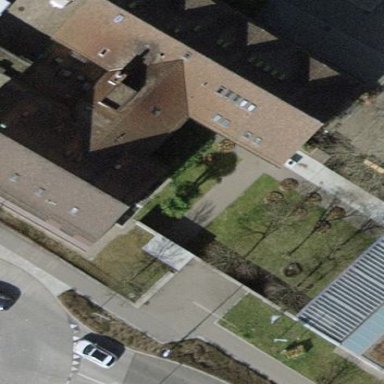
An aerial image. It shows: Building with gabled roof.